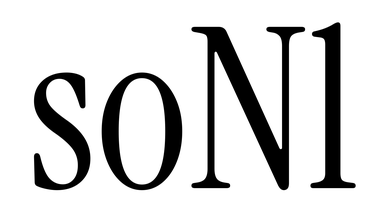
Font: InstrumentSerif-Regular